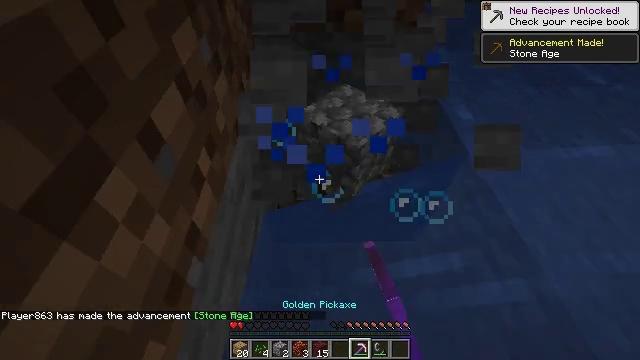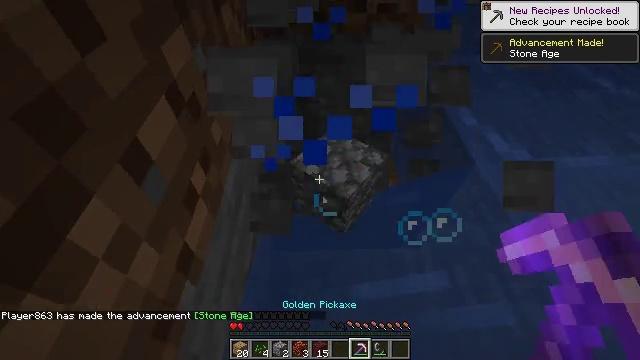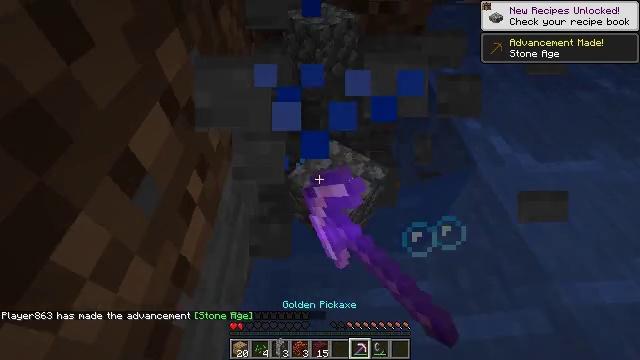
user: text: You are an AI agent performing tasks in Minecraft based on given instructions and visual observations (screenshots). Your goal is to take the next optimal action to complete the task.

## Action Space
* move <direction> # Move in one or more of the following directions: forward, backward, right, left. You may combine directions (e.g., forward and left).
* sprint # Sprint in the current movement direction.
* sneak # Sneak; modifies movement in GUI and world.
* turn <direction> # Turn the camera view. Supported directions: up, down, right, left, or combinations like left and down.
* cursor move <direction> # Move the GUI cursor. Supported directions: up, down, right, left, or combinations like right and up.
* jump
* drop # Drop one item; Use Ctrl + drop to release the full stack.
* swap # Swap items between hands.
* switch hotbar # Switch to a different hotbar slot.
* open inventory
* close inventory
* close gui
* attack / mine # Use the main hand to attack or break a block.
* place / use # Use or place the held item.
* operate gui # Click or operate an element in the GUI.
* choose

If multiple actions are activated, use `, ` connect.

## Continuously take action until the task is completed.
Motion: motion action
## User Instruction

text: Dig up the stone with a tool.
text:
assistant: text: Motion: attack / mine
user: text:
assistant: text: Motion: attack / mine
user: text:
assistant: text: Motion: attack / mine